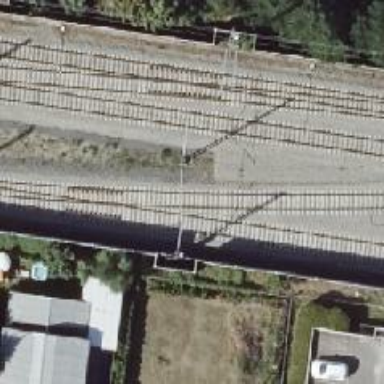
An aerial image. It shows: Junction on the railway.